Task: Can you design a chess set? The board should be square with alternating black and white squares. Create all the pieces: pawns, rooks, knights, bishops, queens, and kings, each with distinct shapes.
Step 5223:
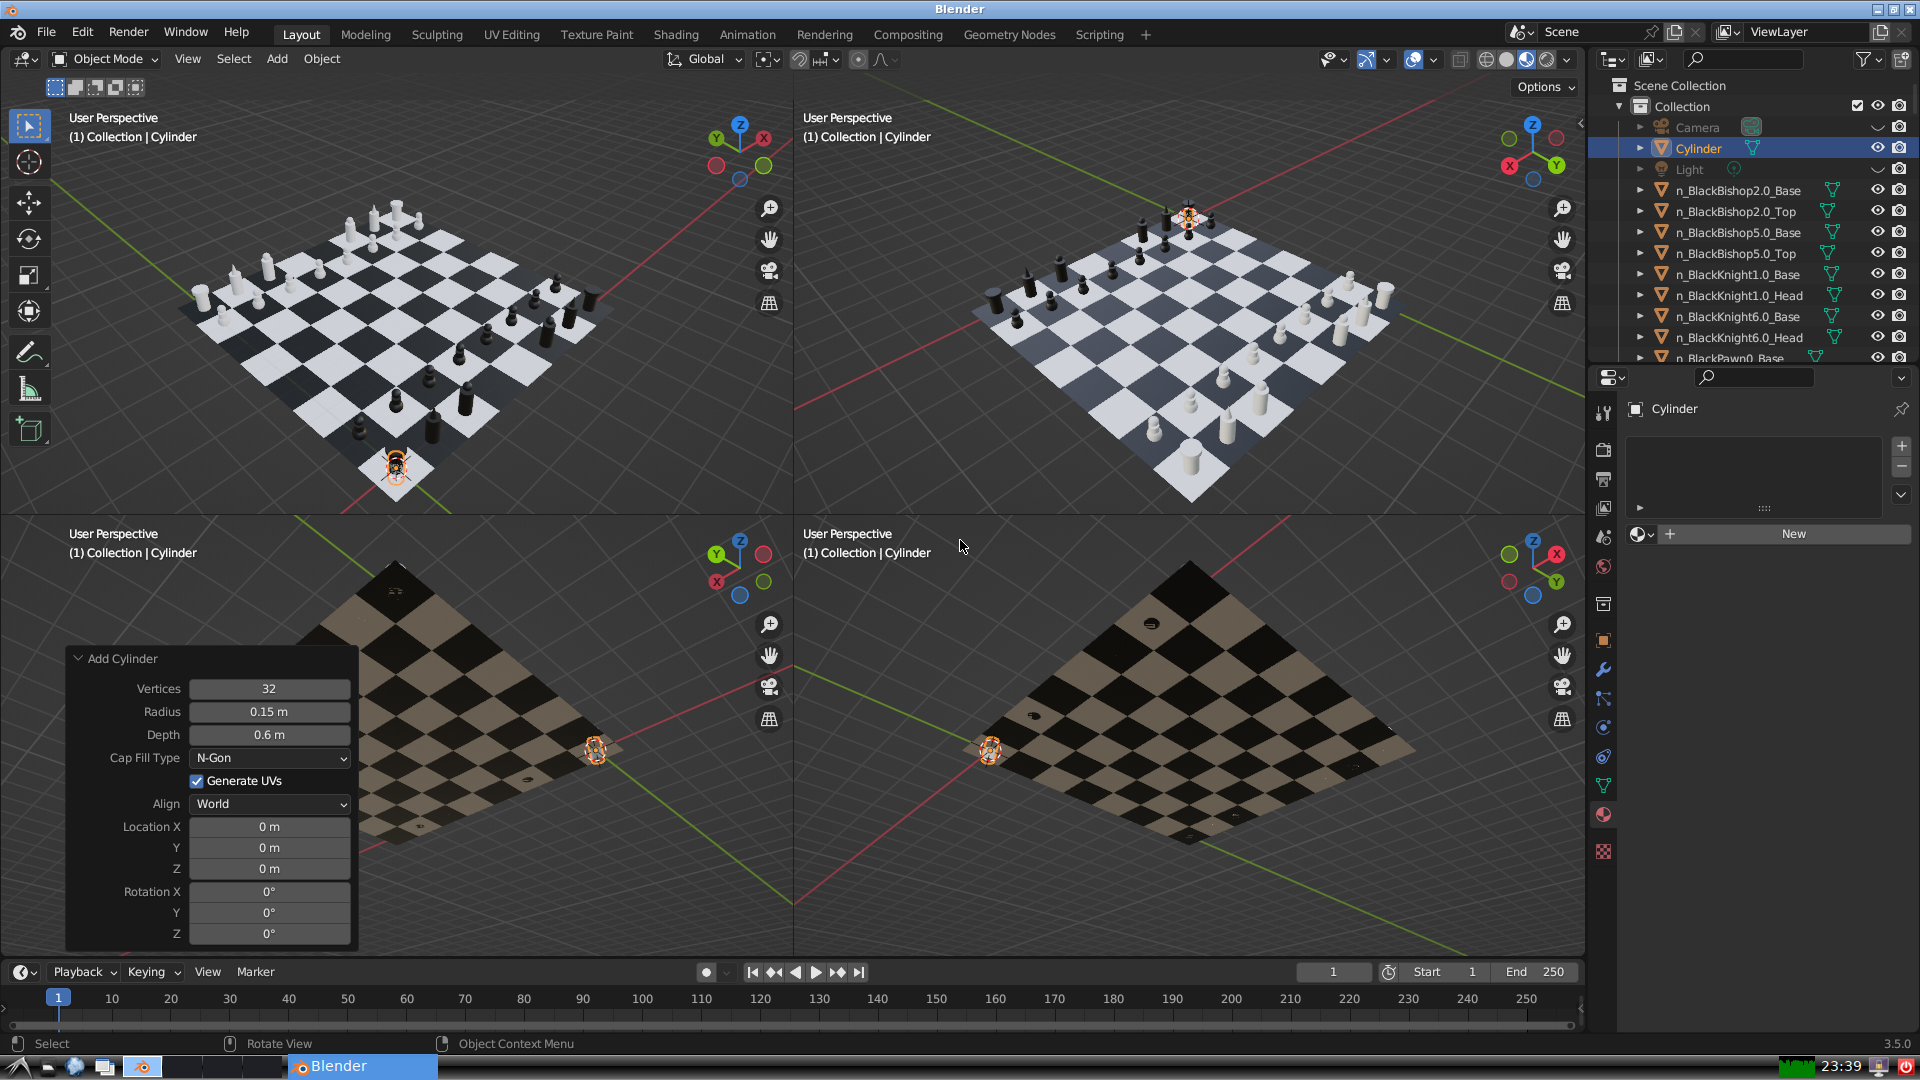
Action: {"key_press": ['Ctrl, Home']}